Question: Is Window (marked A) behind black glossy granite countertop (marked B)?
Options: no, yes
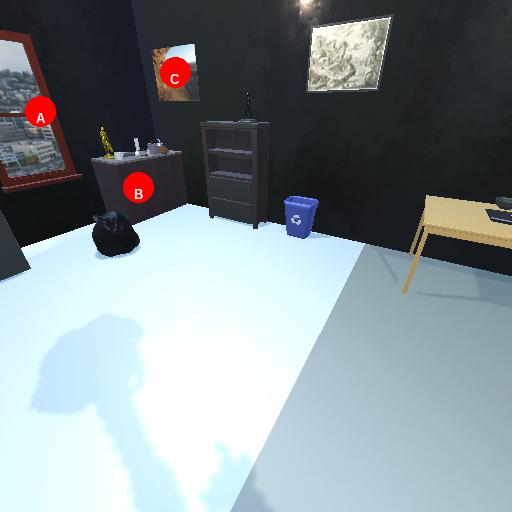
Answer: no